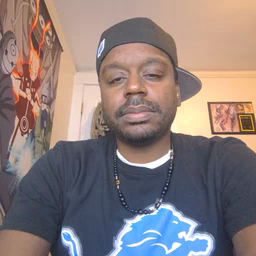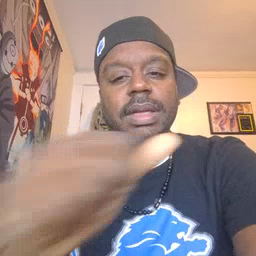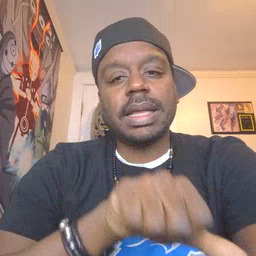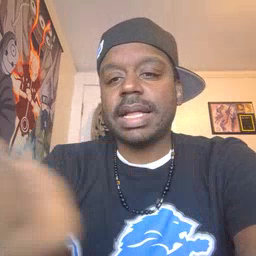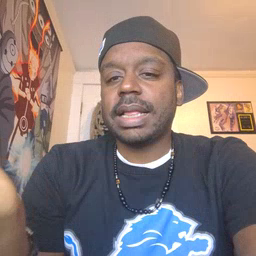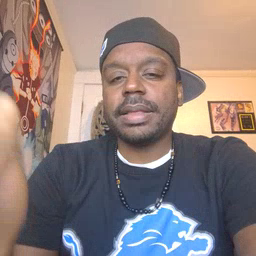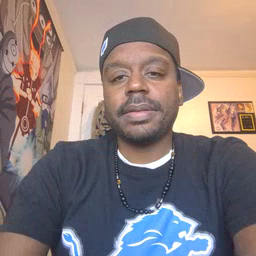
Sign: any